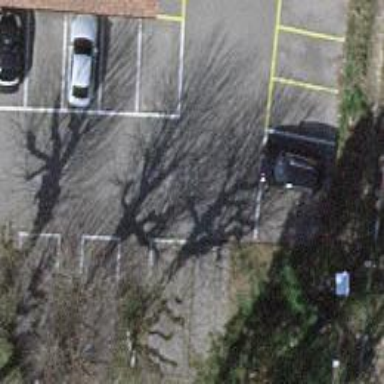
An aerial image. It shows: Road serving as parking aisle.